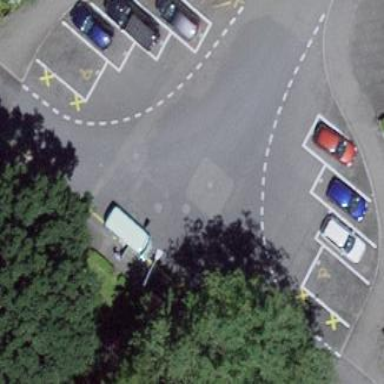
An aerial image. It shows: Parking lane designated for parking.